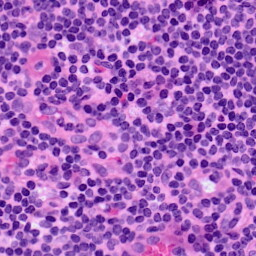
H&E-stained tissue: LymphNode